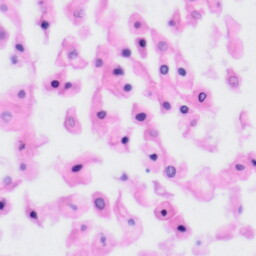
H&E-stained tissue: Tonsil